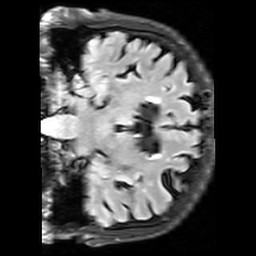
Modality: FLAIR
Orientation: coronal
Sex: male
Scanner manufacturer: siemens
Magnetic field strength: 3 T
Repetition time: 10 s
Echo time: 0.09 s